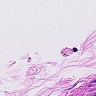
Metastatic tissue present: no